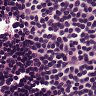
Metastatic tissue present: no